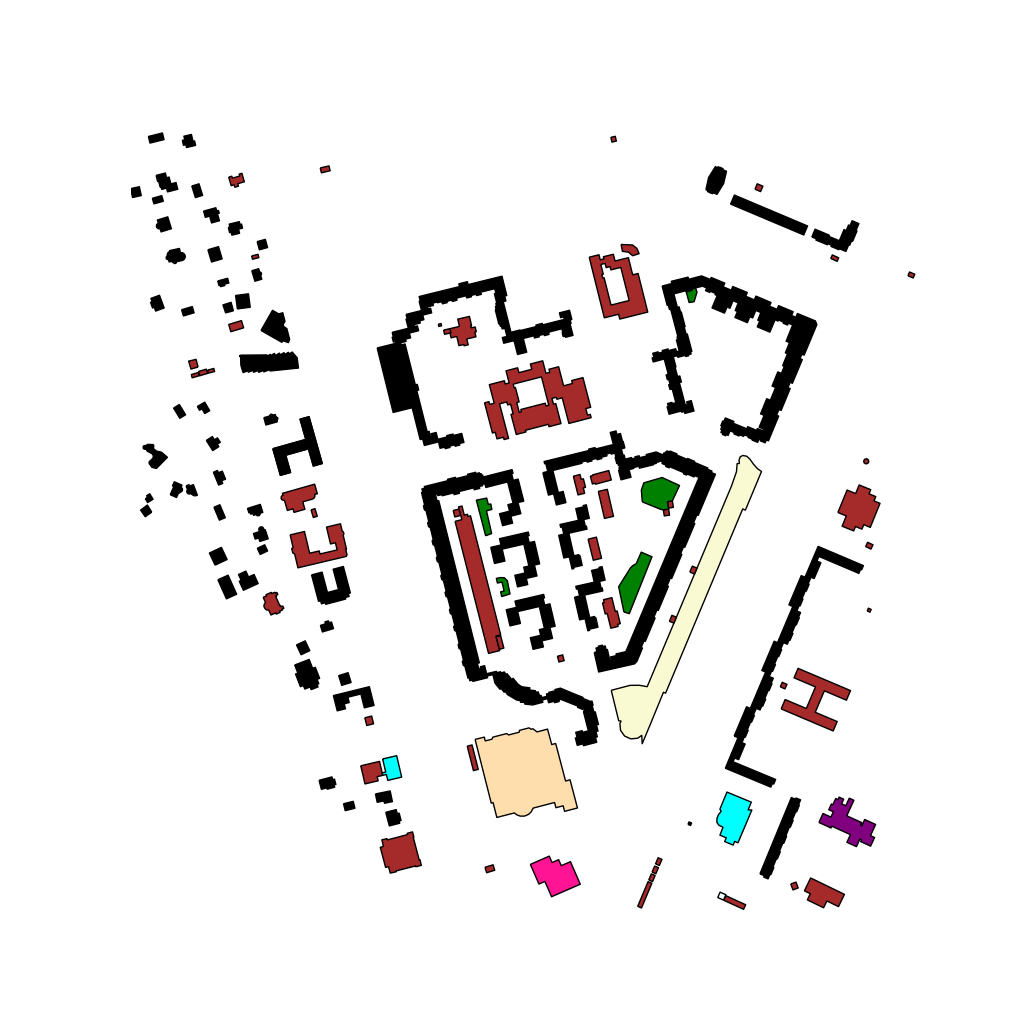
Tags: overhead vector_map, business, recreation, residential, special, modern, soviet, high_rise, individual_rise, low_rise, medium_rise, density_2, Building, Facility, Grocery, Kinder, MFC, Mall, Park, Rail, Supermkt, 1.0 km²